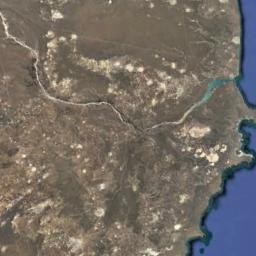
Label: desert